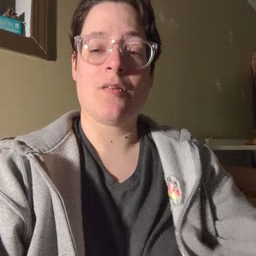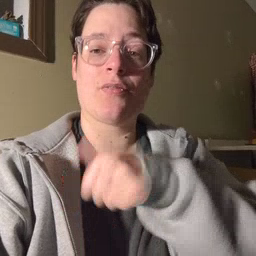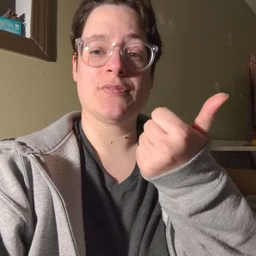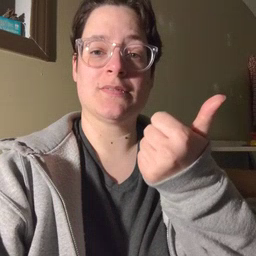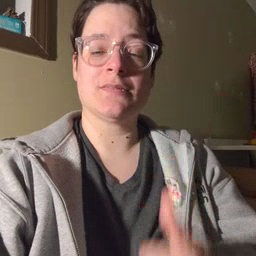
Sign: another